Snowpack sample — Snodgrass Mountain, Crested Butte, Colorado (2/4/25, 12:06 PM MST)
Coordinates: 38.923, -106.968
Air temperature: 35 °F
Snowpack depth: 80 cm
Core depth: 30 cm
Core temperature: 35.6 °F
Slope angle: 14°, slope face: 78°
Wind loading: low
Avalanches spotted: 0
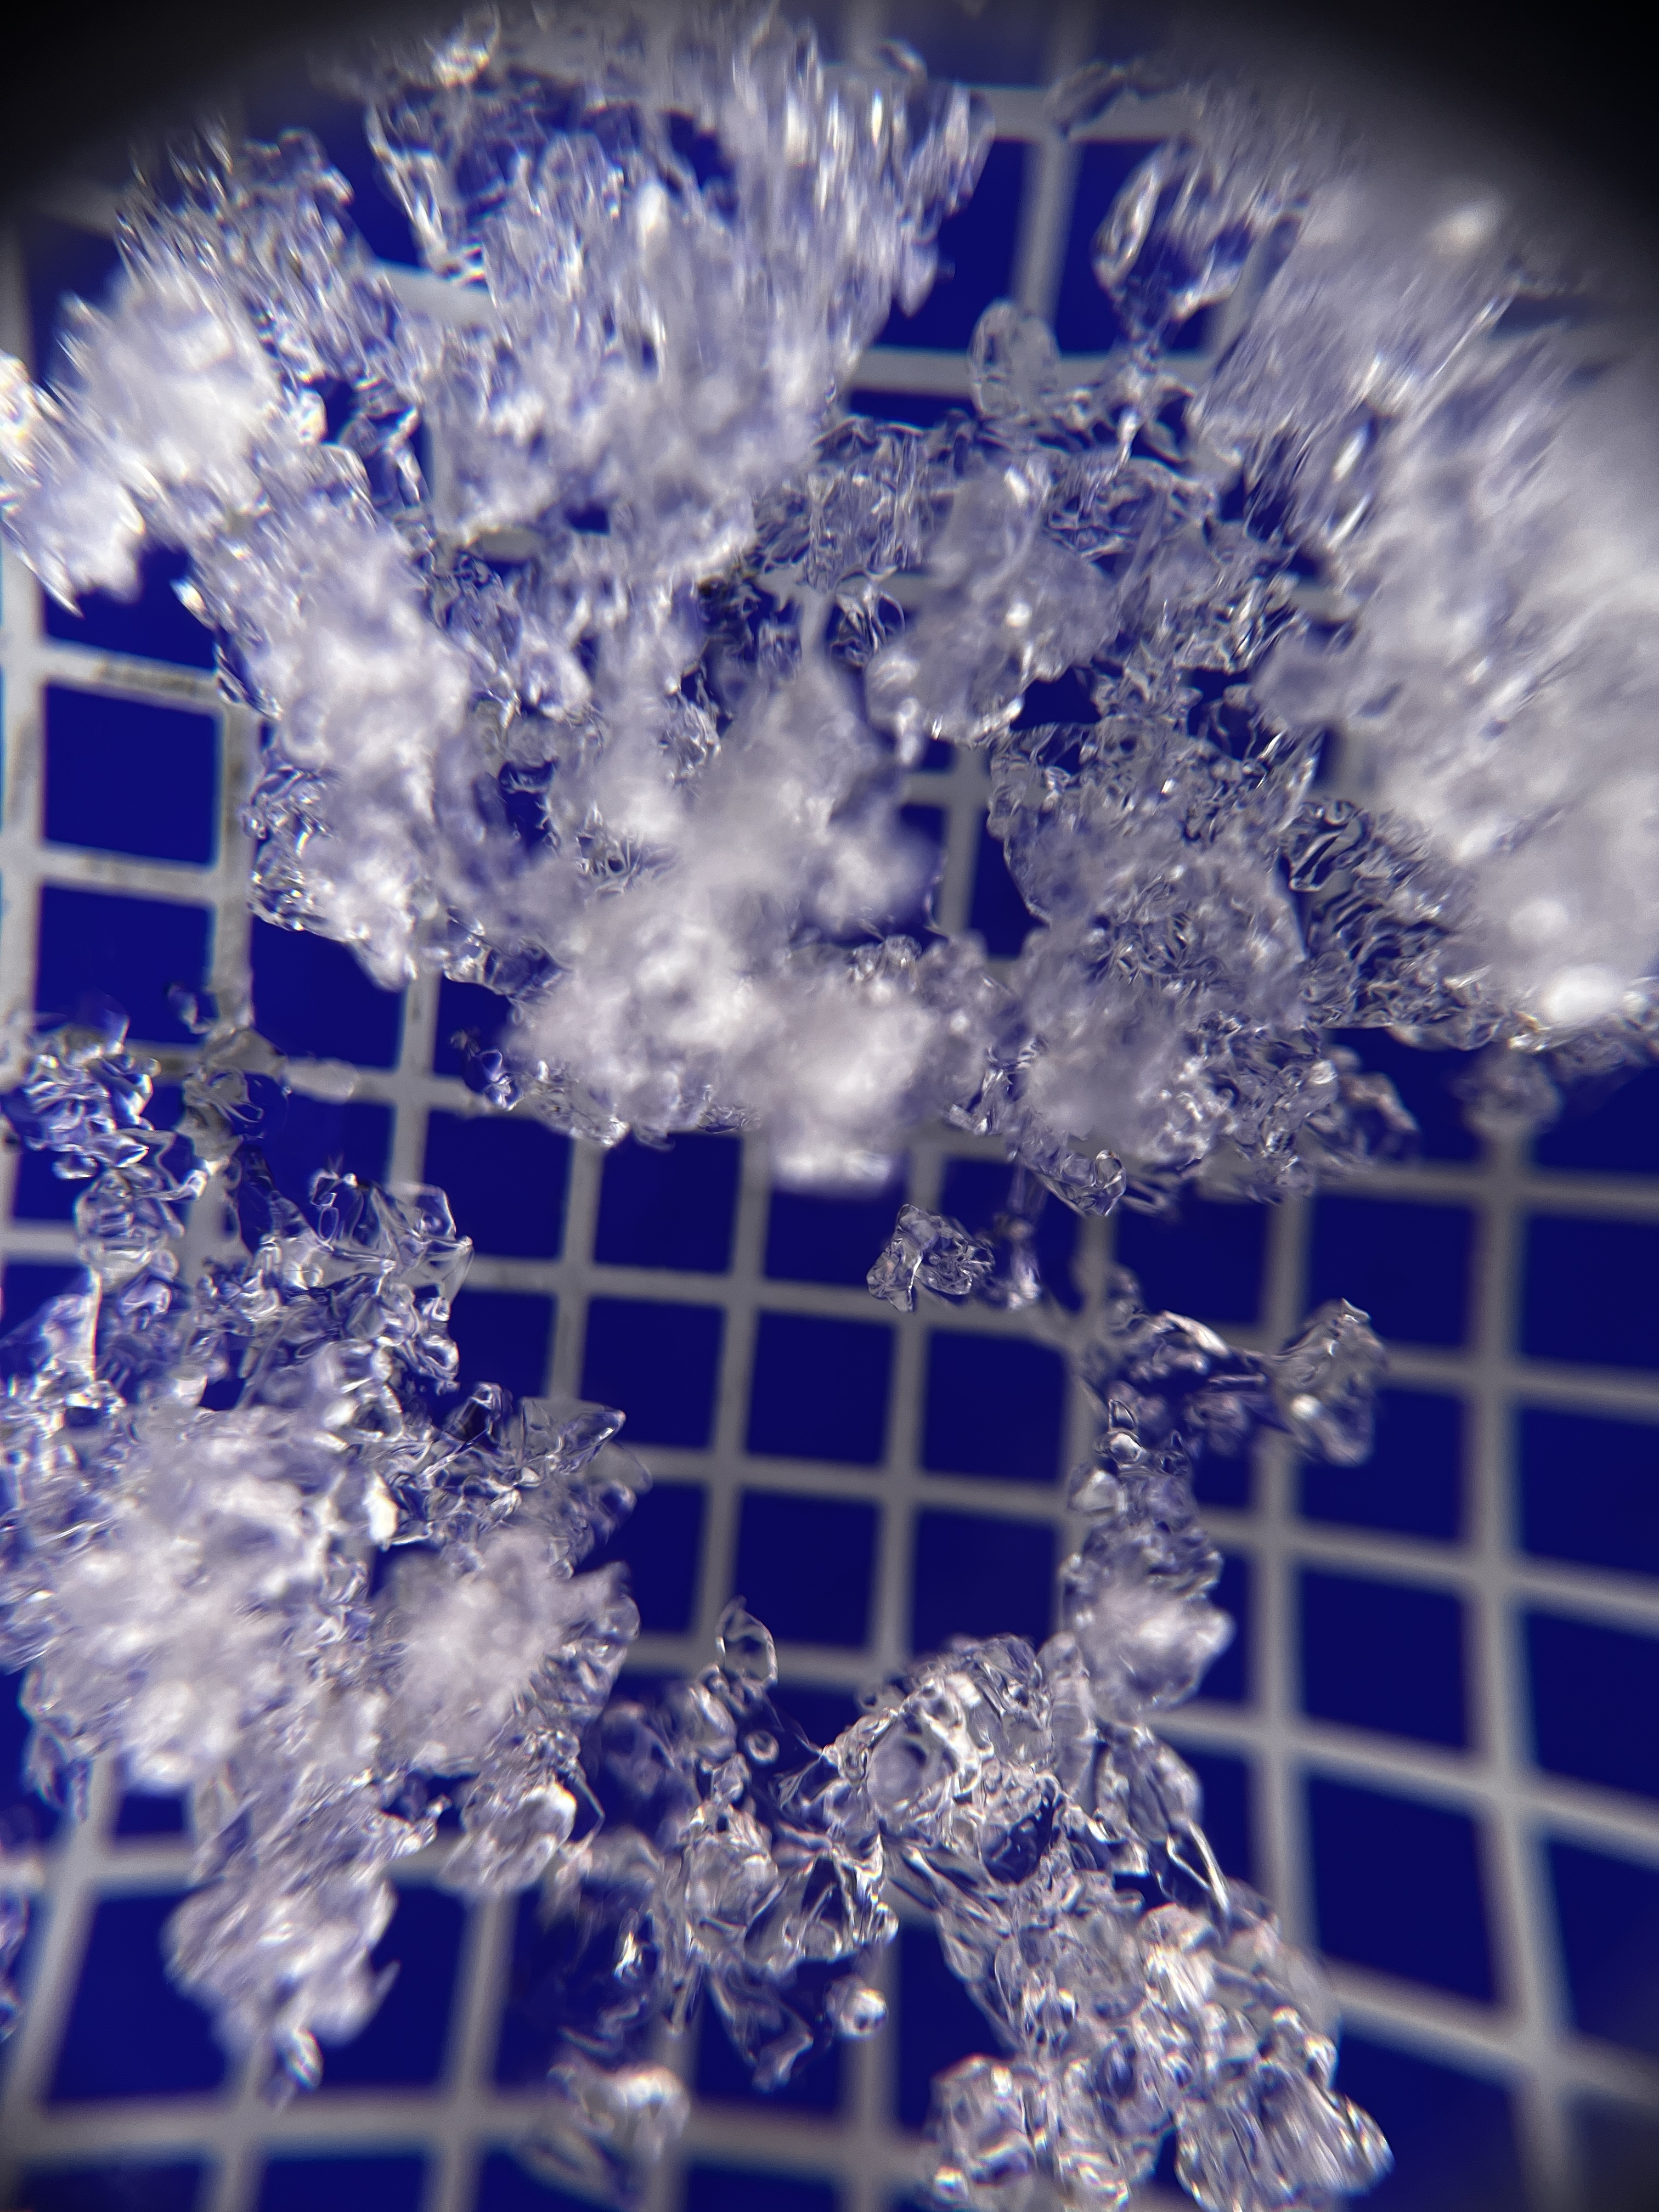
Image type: magnified_profile
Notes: No avalanches nearby, unusually warm weather for the last month reported by residents, Collected 25 yards from treeline